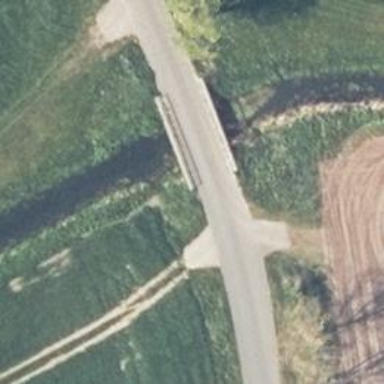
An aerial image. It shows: Unclassified road with bridge.